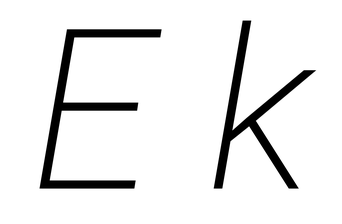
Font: Roboto-Italic_ExtraLight_Italic